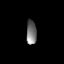
Tissue: prostate
Cell type: T cells
Senescence score: 0.3116
Nuclear area (px): 239
Mean DAPI intensity: 118.339